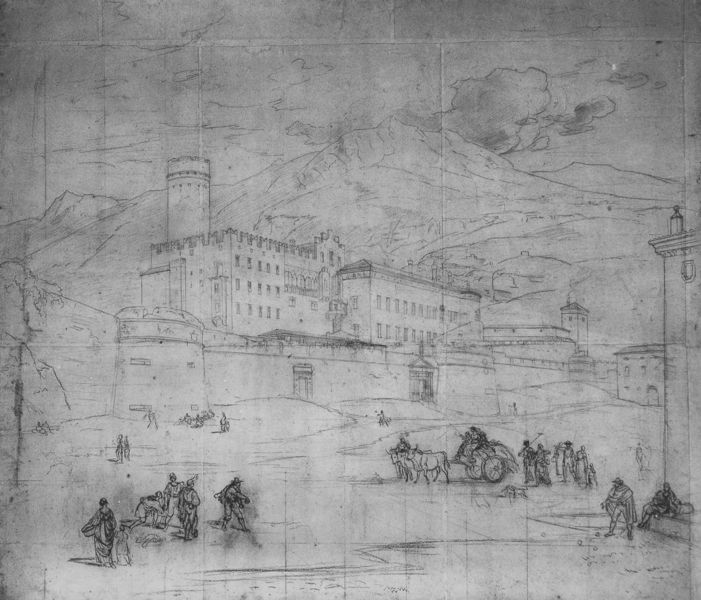
Titel: Trient
Künstler: Carl Rottmann
Standort: Darmstadt
Institution: Hessisches Landesmuseum
Schlagwörter: baum, berg, felsen, gruppe, himmel, mann, wasser, weiß, wolken, frauen, landschaft, menschen, stadt, fenster, frau, grau, hintergrund, männer, schwarz, skizze, szene, tür, zeichnung, eis, gebäude, haus, schloss, schnee, tiere, wolke, architektur, mensch, ast, horizont, häuser, hügel, kühe, natur, kirche, rauch, wege, mantel, kind, personen, tal, bauern, genre, karren, pferd, pferde, räder, stock, turm, magd, fassade, türen, studie, abstrakt, berge, gebirge, gipfel, mauer, farbe, grafik, graphik, kahl, kuh, rind, linien, winter, fuhrwerke, kutsche, arbeiter, wagen, spielen, naht, tor, zinnen, tusche, rinder, burg, anschnitt, gemalt, hauswand, palast, palazzo, vulkan, alpen, linie, kohle, festung, druck, schwarz-weiß, radierung, stich, strich, kutscher, bleistift, entwurf, portal, stadttor, rau, mauern, mittelalter, stadtmauer, bettler, vorhof, ochsen, stiere, bergfried, zinne, urm, fuhrwerk, ochs, wall, pferdewagen, burgmauer, burganlage, wehranlage, trum, schlossanlagen, nähte, haus häuser, gefährt, ochsenwagen, wolk, ochsenkarren, zugtiere, erson, zitadellen, #baum, palkast, burgwall